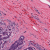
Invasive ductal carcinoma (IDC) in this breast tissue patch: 1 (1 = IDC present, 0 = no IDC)